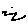
Label: zigzag